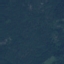
Label: Forest